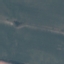
Label: AnnualCrop